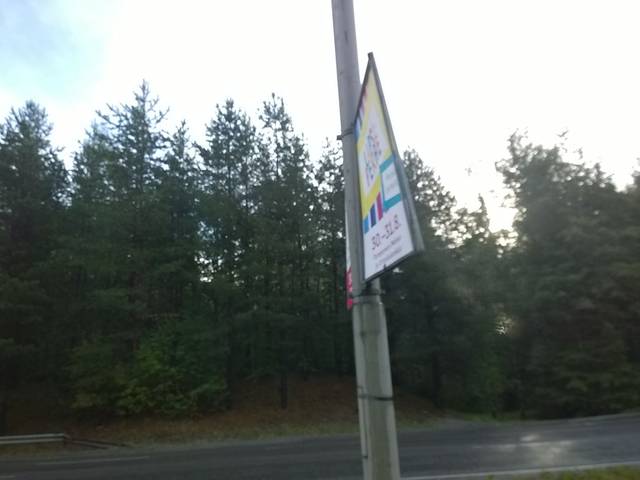
Region: Finland
Coordinates: 61.463, 23.844